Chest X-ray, PA view. Patient: 17 years old, sex M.
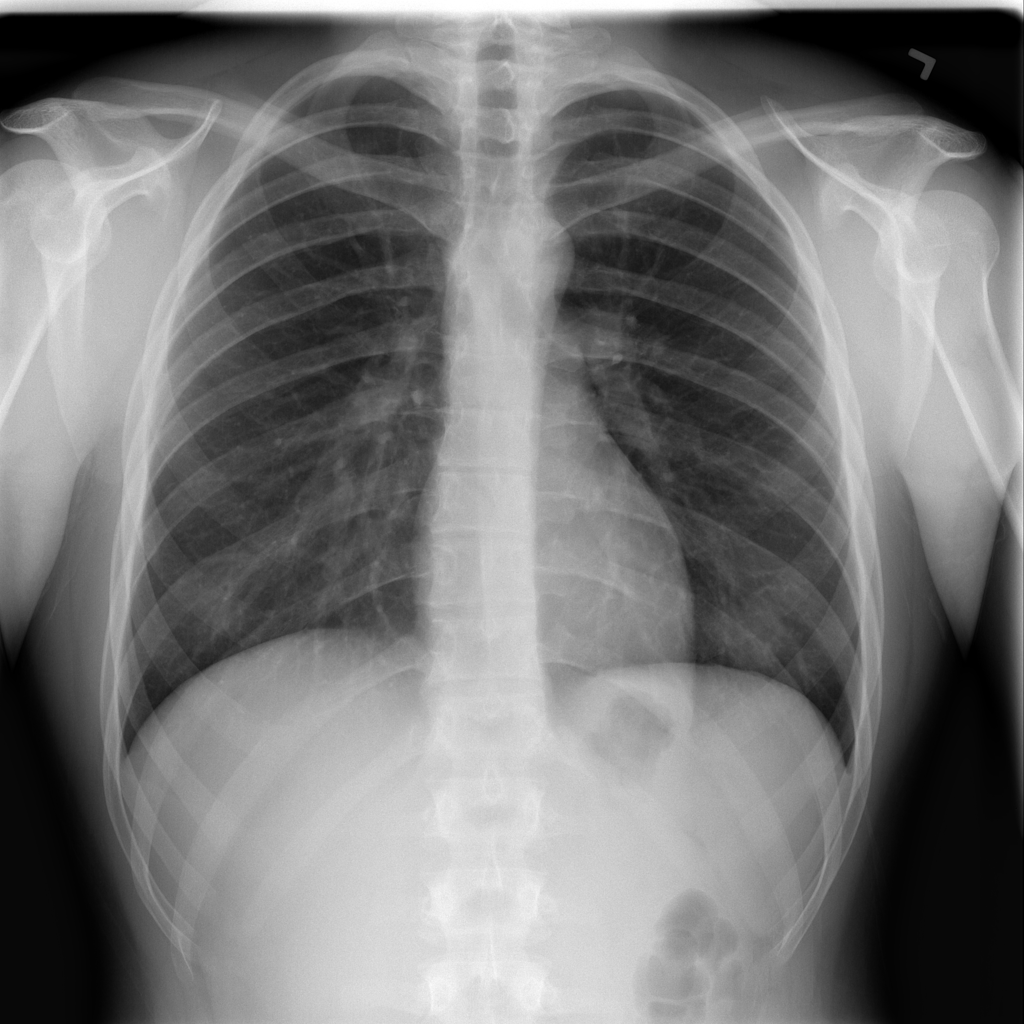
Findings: No Finding